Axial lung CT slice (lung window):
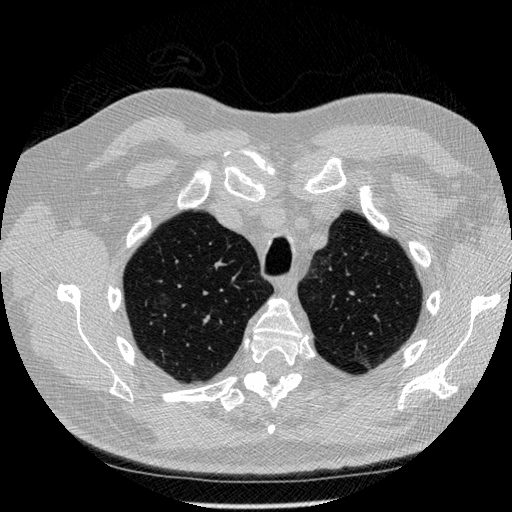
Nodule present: no